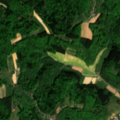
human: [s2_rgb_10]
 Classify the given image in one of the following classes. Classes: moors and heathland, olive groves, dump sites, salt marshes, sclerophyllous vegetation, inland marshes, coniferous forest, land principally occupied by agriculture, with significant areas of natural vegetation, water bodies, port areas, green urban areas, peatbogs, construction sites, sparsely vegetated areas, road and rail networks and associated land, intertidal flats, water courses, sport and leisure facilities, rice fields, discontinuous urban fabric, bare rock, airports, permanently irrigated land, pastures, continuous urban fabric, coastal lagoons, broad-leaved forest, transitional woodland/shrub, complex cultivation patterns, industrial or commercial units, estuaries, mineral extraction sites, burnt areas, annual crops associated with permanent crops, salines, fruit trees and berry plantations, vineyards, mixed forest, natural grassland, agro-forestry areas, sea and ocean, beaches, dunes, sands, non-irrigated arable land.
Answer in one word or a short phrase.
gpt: discontinuous urban fabric, pastures, complex cultivation patterns, broad-leaved forest, mixed forest